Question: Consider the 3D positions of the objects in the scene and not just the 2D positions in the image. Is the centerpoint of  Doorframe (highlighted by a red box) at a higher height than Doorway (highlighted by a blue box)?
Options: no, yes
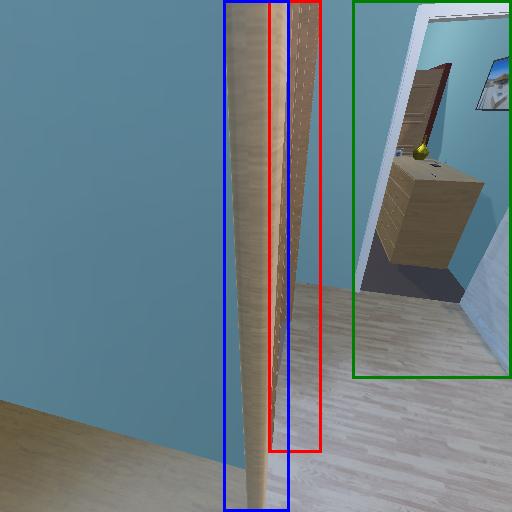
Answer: no